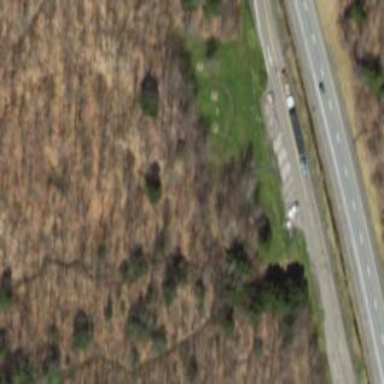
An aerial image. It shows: Rest area along the road.